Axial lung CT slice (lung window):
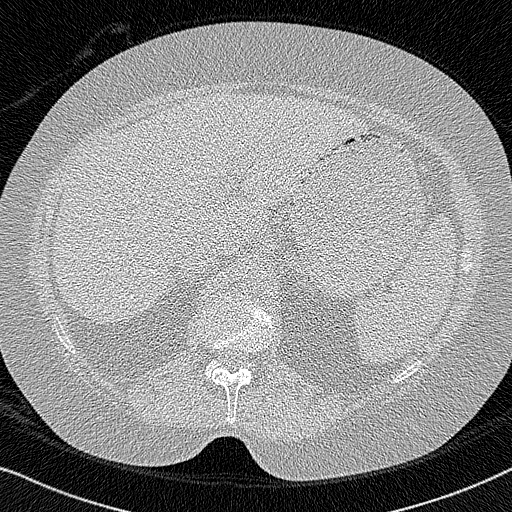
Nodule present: no